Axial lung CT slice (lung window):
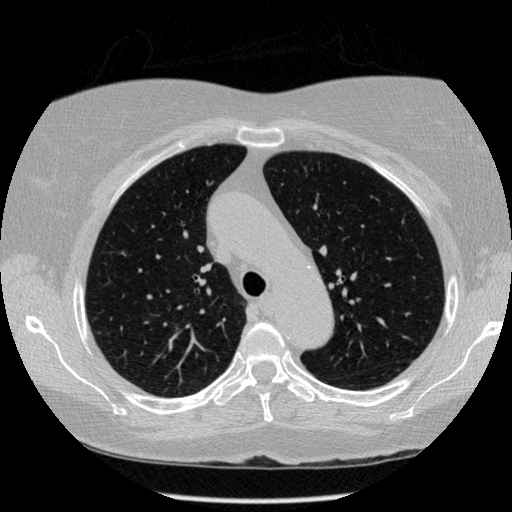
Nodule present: no